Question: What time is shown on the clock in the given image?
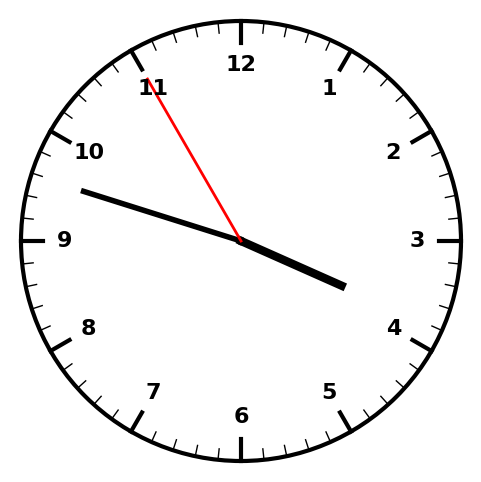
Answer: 03:47:55